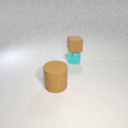
small cyan metal cylinder below small brown rubber cube